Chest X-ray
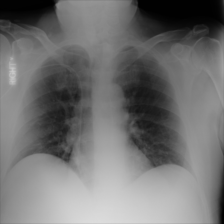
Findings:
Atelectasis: negative
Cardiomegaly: negative
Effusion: negative
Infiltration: negative
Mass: negative
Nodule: negative
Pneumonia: negative
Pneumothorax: negative
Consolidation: negative
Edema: negative
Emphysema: negative
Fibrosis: negative
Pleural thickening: negative
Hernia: negative